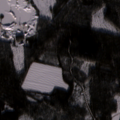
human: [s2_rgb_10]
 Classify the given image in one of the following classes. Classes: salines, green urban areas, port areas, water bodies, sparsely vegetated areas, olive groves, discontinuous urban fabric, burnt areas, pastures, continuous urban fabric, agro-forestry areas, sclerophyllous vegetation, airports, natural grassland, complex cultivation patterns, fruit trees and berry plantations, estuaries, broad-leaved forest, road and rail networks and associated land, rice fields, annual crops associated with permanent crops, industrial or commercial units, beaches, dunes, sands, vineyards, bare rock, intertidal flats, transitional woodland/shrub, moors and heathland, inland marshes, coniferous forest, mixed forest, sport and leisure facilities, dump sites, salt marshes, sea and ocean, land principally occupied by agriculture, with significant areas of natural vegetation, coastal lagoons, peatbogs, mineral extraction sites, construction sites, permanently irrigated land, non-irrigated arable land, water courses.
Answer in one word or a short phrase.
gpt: mineral extraction sites, coniferous forest